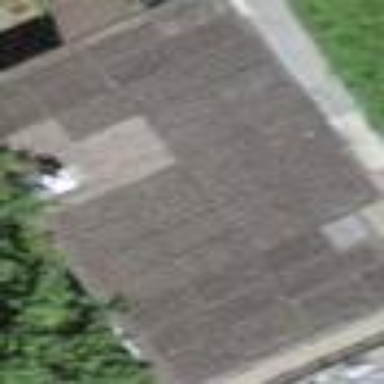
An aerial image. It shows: Shed.